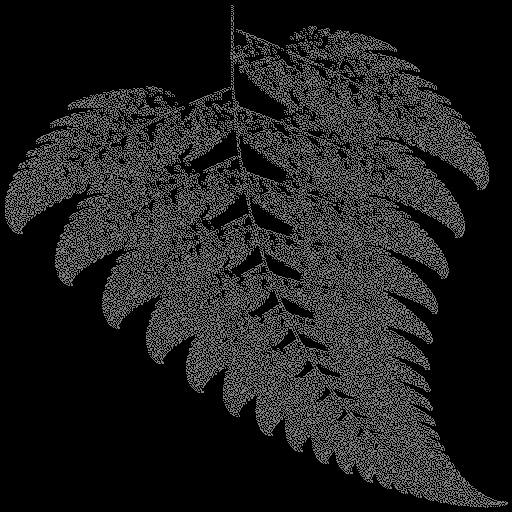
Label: spleenwort_fern